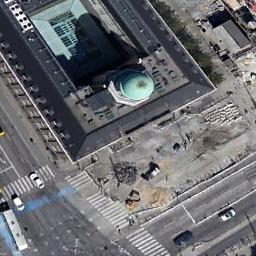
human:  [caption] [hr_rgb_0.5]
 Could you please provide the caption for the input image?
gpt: A church with a black roof with a turquoise tower on the roof, Many buildings around the church and roads with many cars .

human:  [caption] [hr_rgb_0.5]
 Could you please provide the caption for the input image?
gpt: There is a church with a blue circular roof next to the road .

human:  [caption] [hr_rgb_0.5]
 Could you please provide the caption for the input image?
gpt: The tower of the church with a green circular pointed roof and the rest of the church has some gray sloping roofs .

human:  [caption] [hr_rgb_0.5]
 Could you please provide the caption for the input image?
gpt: This is a church, It has a spherical roof .

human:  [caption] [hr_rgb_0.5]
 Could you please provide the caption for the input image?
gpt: Many cars are near the church .